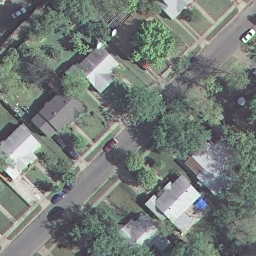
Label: mediumresidential